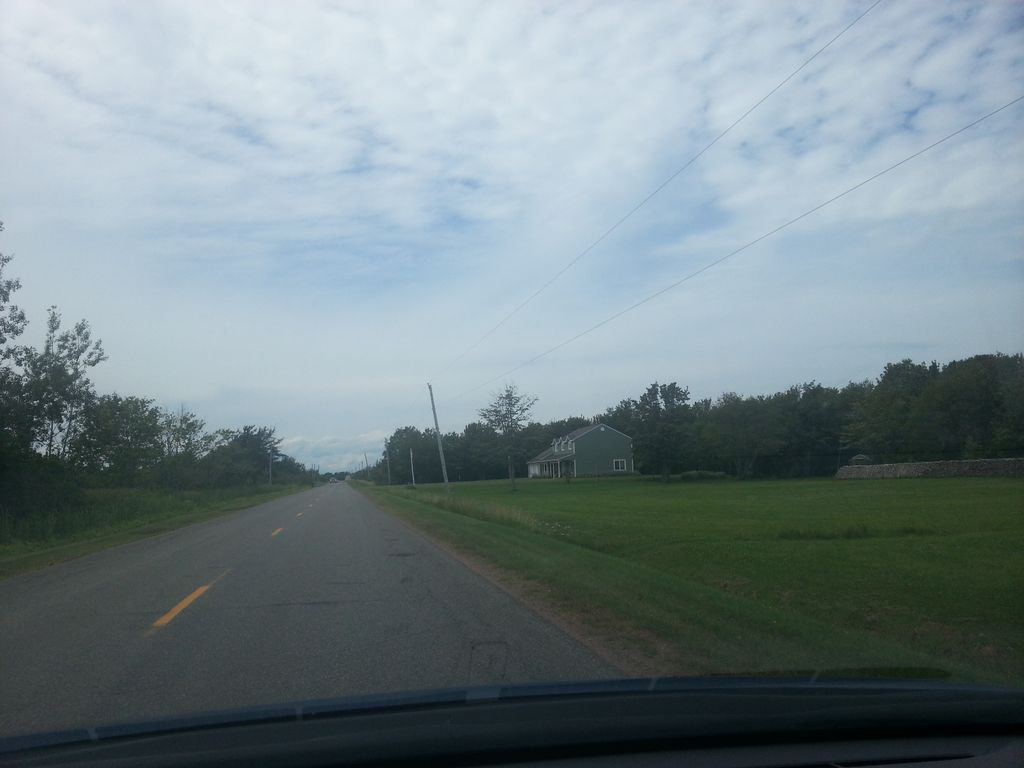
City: charlottetown